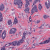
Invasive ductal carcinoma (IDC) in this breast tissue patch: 1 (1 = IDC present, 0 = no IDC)